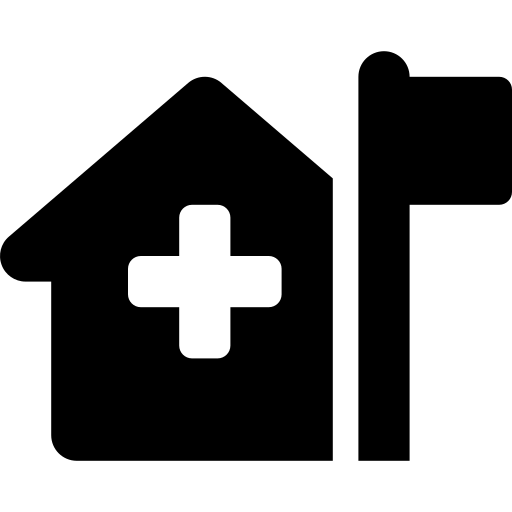
Tags: icon, FontAwesome, fa-icon, solid, house, medical, flag